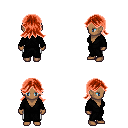
a pixel art fantasy rpg character, female body template, human, dark skin, gray robe, white pants, red loose hair, four views (front, back, left, right), 2x2 character sprite sheet, small pixel art, hard edges, no anti-aliasing